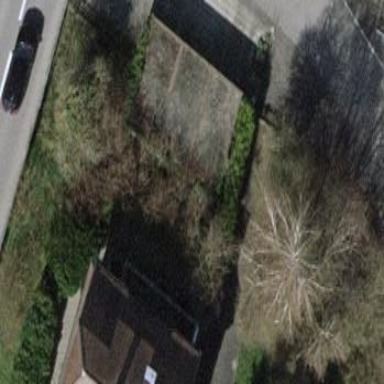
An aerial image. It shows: Garage.